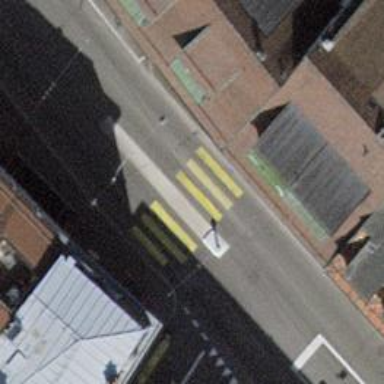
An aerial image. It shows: Crossing with traffic signals.